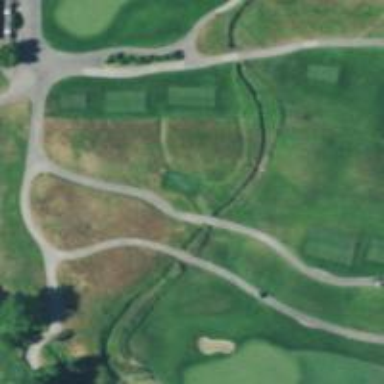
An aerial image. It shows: Golf cartpath that is also road path.